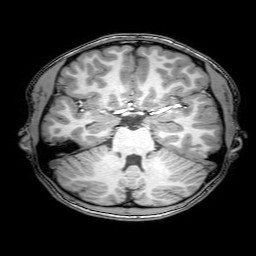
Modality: T1w
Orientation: coronal